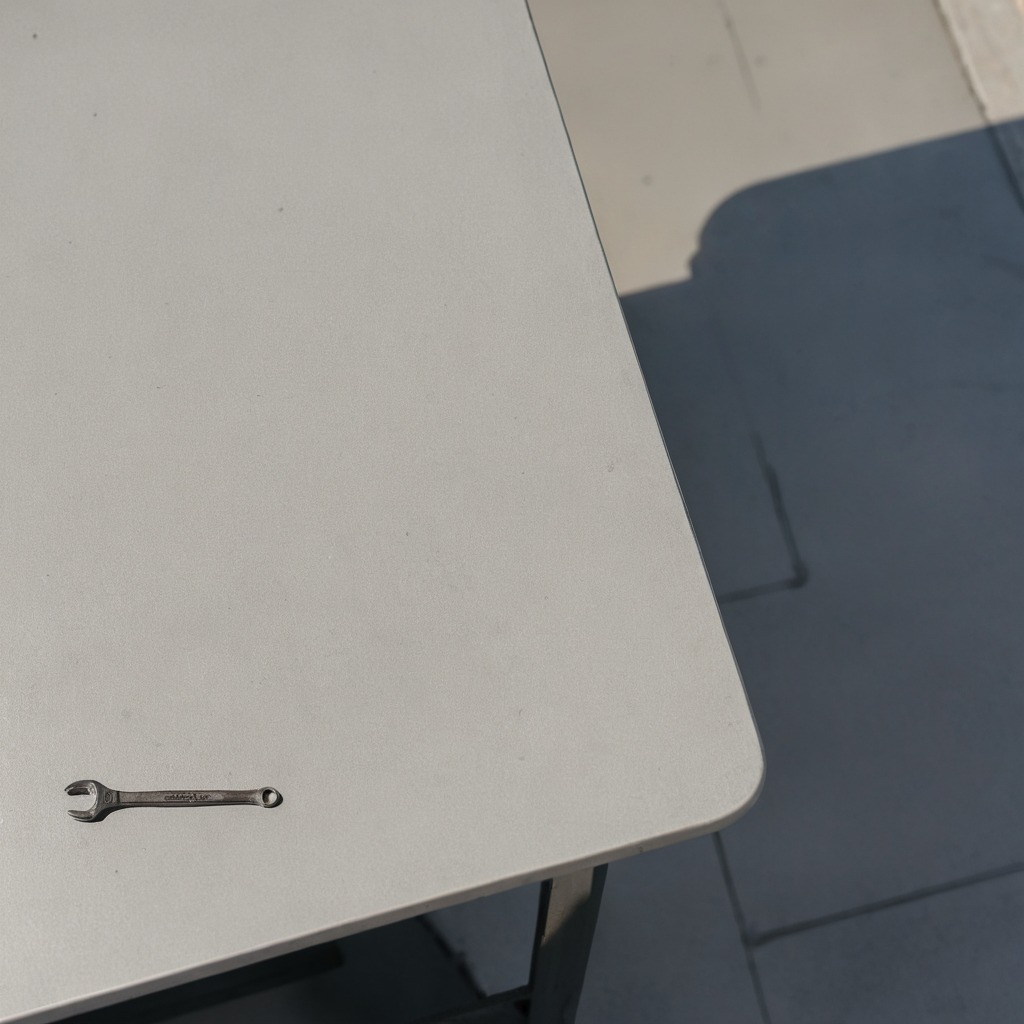
A wrench is lying on the table.